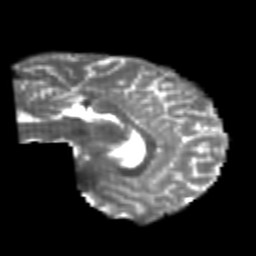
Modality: T2w
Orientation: sagittal
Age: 22
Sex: female
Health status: healthy
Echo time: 0.074 s